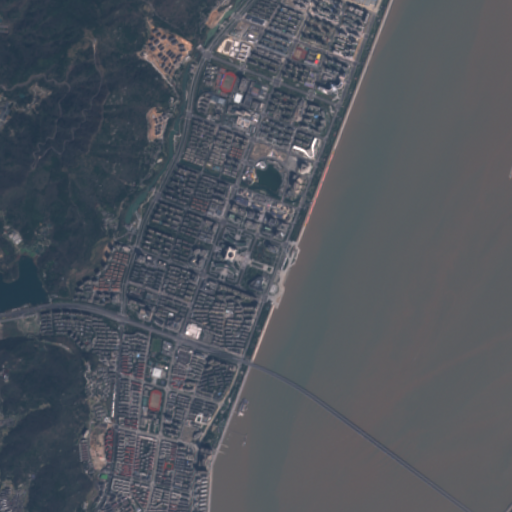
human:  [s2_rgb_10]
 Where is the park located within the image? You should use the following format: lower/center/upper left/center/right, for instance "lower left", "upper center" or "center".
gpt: The park is located in the upper center of the image.
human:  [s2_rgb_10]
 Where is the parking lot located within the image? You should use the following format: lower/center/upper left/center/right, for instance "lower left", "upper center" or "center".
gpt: The parking lot is located in the upper center of the image.
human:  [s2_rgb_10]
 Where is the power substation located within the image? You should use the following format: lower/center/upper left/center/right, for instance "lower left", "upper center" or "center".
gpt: The power substation is located in the center left of the image.
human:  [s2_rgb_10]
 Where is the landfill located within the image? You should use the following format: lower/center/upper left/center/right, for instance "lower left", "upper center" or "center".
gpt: There is no landfill in the image.